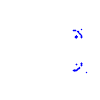
Particle: proton